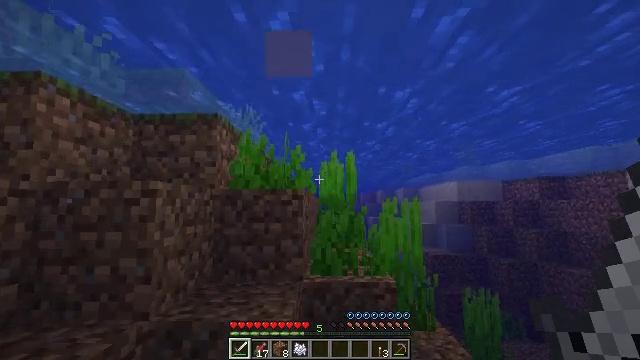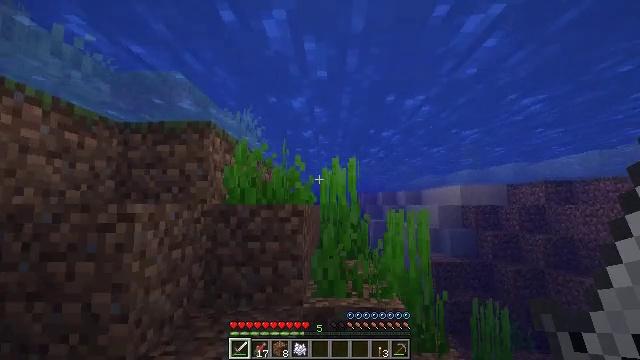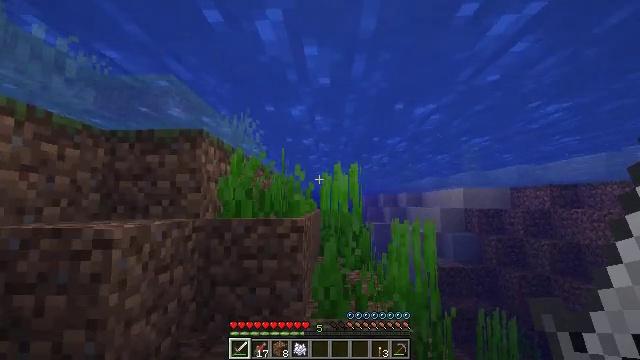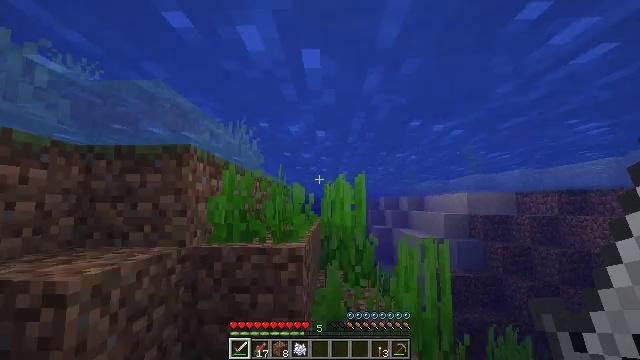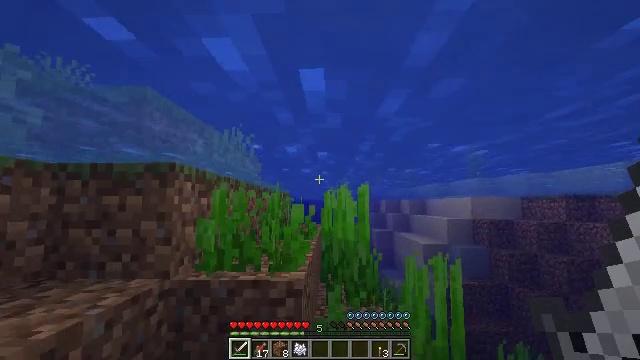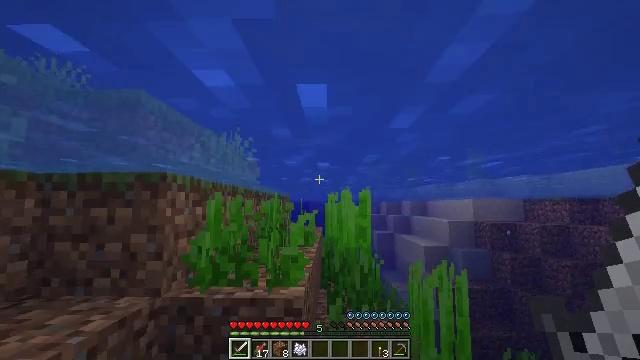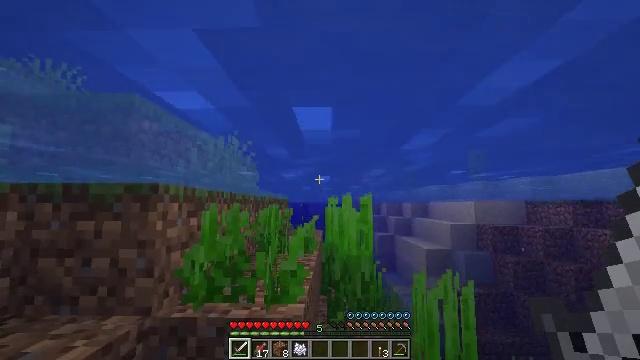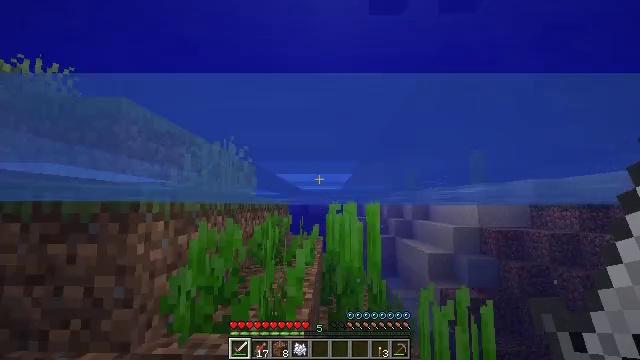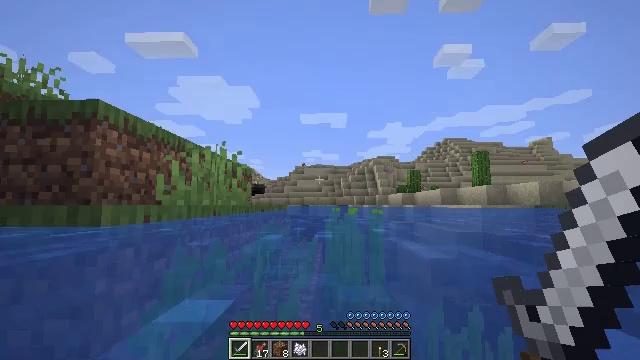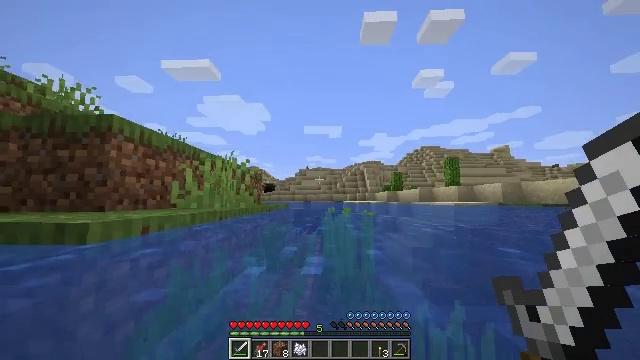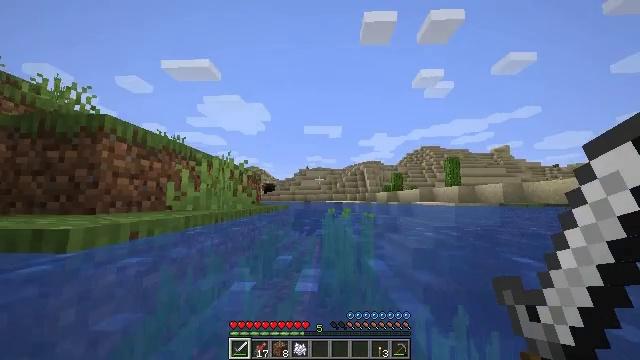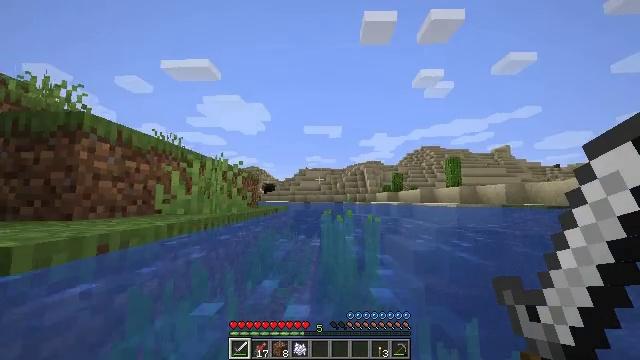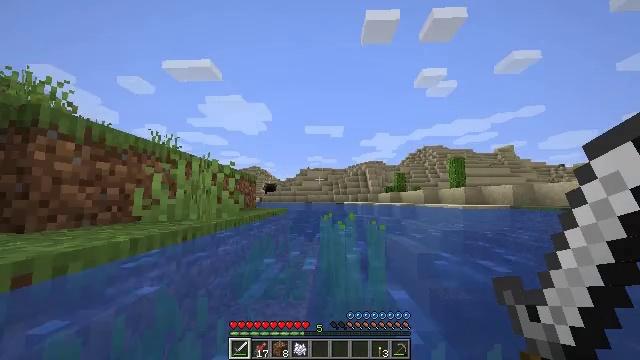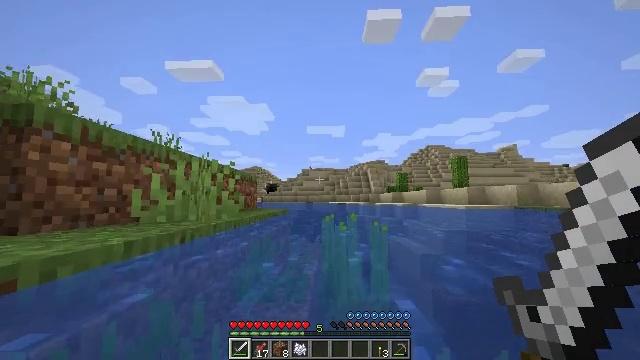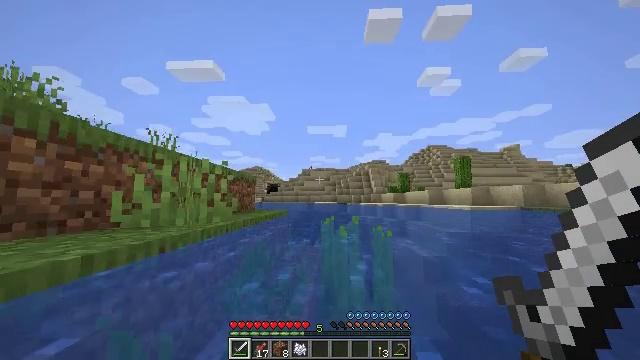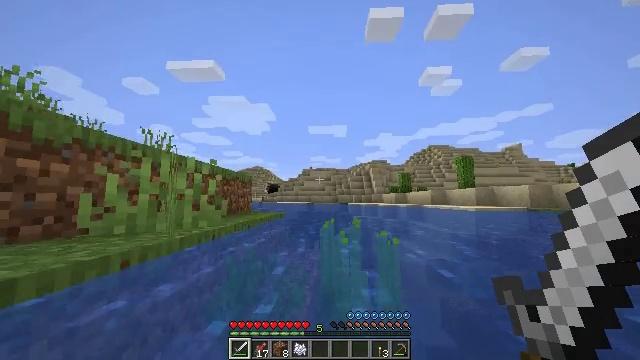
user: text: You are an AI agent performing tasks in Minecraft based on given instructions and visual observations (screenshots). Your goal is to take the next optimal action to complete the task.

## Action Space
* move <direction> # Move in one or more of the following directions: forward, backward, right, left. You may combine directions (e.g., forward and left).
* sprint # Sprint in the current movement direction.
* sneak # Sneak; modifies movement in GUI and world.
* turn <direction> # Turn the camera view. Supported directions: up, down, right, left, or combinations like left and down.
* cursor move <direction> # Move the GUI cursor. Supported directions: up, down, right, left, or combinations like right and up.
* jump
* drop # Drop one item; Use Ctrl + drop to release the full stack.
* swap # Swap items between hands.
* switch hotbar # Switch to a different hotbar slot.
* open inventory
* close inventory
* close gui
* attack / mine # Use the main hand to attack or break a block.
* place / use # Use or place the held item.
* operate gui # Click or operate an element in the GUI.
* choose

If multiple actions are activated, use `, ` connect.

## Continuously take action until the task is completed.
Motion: motion action
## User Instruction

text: Fish and kill the salmon.
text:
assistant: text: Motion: move forward, jump
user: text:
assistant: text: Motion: move forward, jump
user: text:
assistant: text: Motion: move forward, jump
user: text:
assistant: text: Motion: move forward, jump
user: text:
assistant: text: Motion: move forward, jump
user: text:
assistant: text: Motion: move forward
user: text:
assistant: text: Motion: move forward and move right
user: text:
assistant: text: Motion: move forward and move right
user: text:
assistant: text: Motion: move forward and move right
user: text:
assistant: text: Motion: move forward
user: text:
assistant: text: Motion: move forward
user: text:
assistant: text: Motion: move forward
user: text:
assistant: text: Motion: move forward
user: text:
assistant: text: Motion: move forward
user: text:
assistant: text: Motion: move forward
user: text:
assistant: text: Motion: move forward
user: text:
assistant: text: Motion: move forward
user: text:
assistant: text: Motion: move forward, turn left
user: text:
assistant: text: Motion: move forward, turn left
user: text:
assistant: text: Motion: move forward, turn left
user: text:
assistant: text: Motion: move forward, turn left
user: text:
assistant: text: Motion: move forward, turn left
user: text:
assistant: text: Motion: move forward, turn left
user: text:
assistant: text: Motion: move forward, turn left
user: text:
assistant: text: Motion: move forward, turn left
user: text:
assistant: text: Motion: move forward, turn left
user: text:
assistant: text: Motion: move forward, turn left
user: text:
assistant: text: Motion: move forward, turn left
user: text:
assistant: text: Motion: move forward
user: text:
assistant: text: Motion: move forward